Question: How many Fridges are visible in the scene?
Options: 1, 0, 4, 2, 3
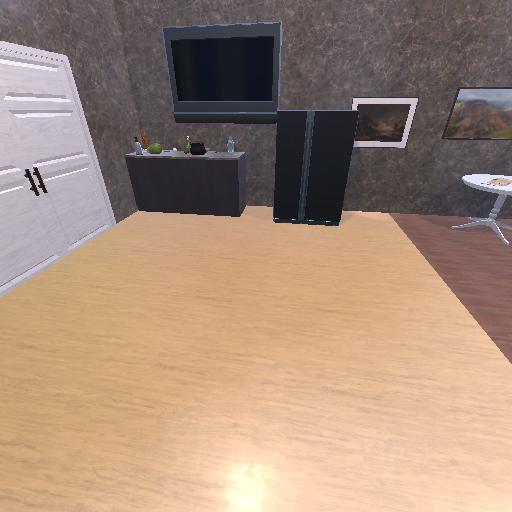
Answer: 1